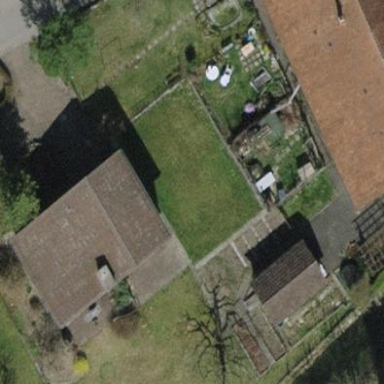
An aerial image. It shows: Building with tiled roof.